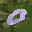
Label: 0